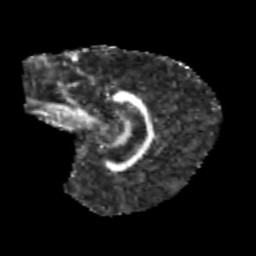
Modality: FA
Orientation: sagittal
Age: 10
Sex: male
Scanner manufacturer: siemens
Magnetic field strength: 3 T
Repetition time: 3.8 s
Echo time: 0.07 s